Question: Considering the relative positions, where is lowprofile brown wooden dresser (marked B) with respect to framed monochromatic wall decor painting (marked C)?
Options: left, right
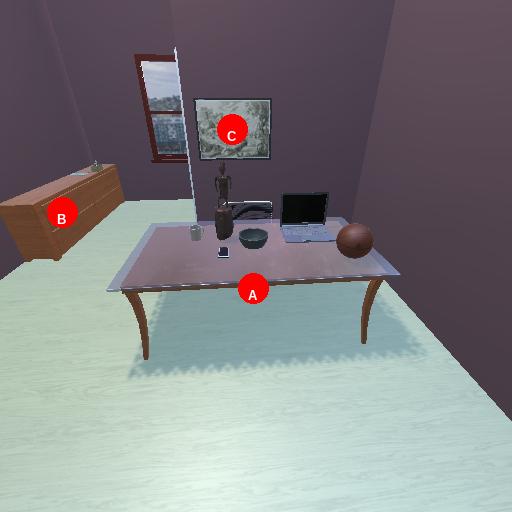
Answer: left